高一 · 度量几何学
如图 1-1-11 所示, 在所有棱长均为 1 的三棱柱上, 有一只蚂蚁从点 $A$ 出发, 围着三棱柱的侧面爬行一周到达点 $A_{1}$, 则爬行的最短路程为

图 1-1-11
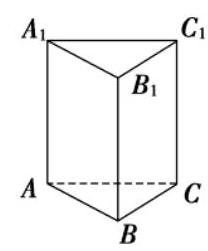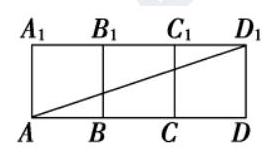
答案: $\sqrt{10}$
解析: 将三棱柱沿 $A A_{1}$ 展开如图所示, 则线段 $A D_{1}$ 即为最短路线, 即 $A D_{1}=\sqrt{A D^{2}+D D_{1}^{2}}=\sqrt{10}$.